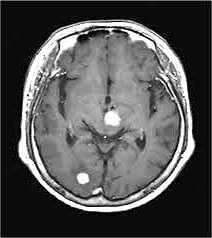
Label: notumor